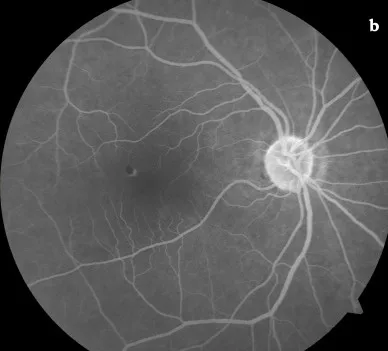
B) The fluorescein angiogram showed. Block fluorescence at the area of pigmentation and window defect at the marginal depigmentation.
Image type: ophthalmic_imaging (ophthalmic_angiography)